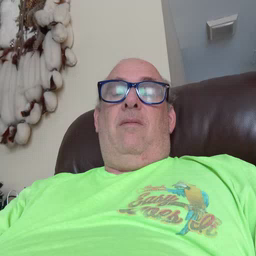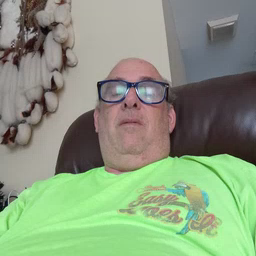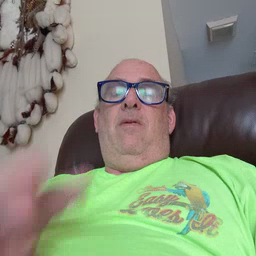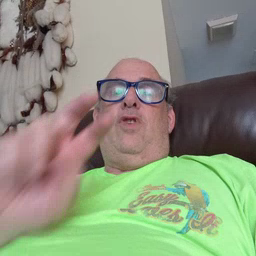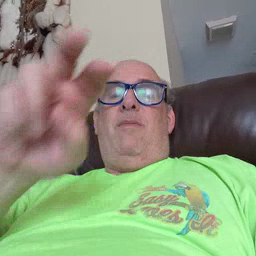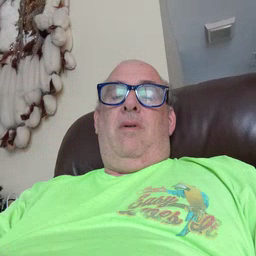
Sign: jump